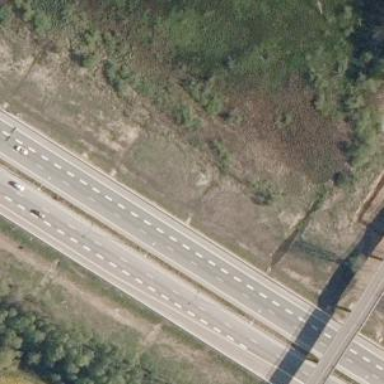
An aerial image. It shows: Asphalt motorway.